Question: I am new with UML and trying to draw an action made by the actor itself, and not sent to another actor. In this very simple example:

after receiving the code, the server has to verify if the 'userCode' is equal to 'code'. If this is the case, the server has to add the user to the 'verifiedUserList'. It should be something like '[userCode == code] addToVerifiedList(userid)'.
Is it possible to draw such a scenario or sequence diagram to concentrate only on the communication between different actors?
I am also not sure if the triangle should be filled or not. I use a 'REST' web-server to perform POST and GET request for all the communications, is that considered as synchronous or asynchronous?
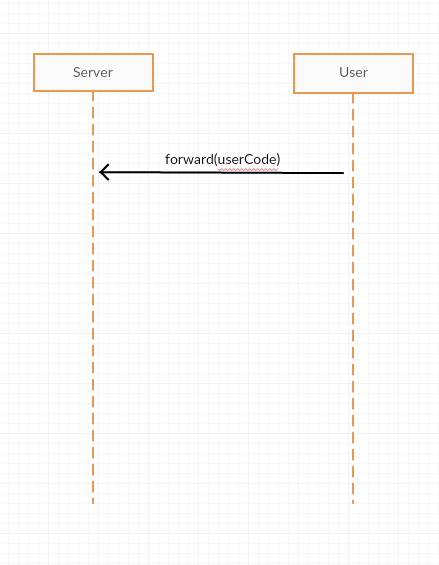
Answer: You can model it like this:
<URL>
The 'alt' fragment here has an 'ok' part, where the 'addToVerified' operation is called (a self-call). In the 'else' part some error action is taken. And the return to the user will likely contain some informative message, which is not explicitly shown here.
The filled message arrows means, that the operation is executed synchronously. The open arrows denote asynchronous operation. I'm not that firm with HTTP protocol, but IIRC, POST/GET are both sent asynchronously and the difference is just the URL creation. Also the return message from the server will be sent asynchronously.